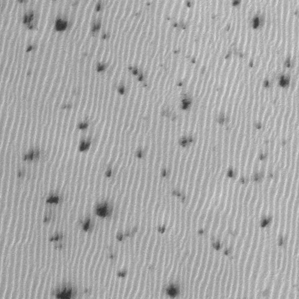
Label: frost